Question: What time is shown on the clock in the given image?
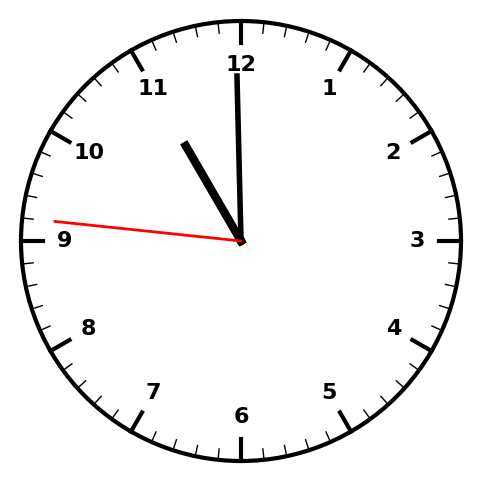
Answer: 10:59:46